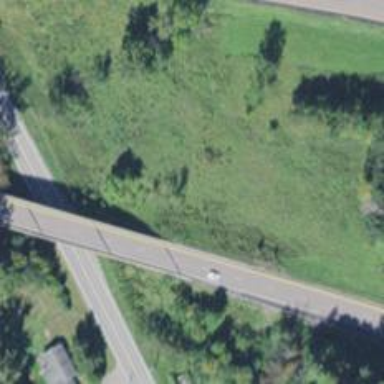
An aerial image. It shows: Viaduct bridge on motorway.